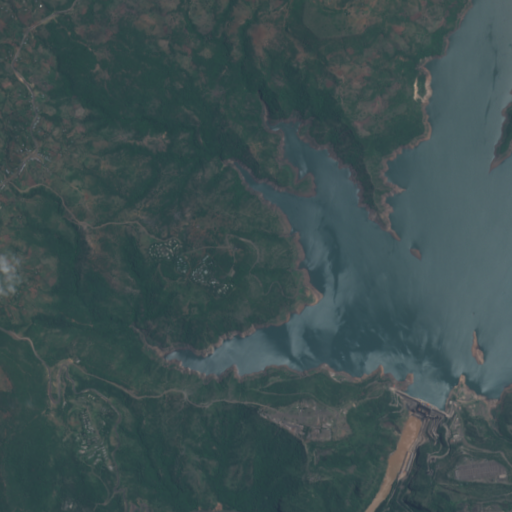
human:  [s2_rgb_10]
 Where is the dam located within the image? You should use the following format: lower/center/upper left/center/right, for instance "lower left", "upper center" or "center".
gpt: The dam is located in the lower right of the image.
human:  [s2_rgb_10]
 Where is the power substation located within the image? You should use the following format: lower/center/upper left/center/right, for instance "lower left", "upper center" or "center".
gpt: The power substation is located in the lower right of the image.
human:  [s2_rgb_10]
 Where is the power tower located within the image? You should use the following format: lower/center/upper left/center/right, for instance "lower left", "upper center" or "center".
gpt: The power tower is located in the lower right of the image.
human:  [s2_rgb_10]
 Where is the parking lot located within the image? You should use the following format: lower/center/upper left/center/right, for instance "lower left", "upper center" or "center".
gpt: There is no parking lot in the image.